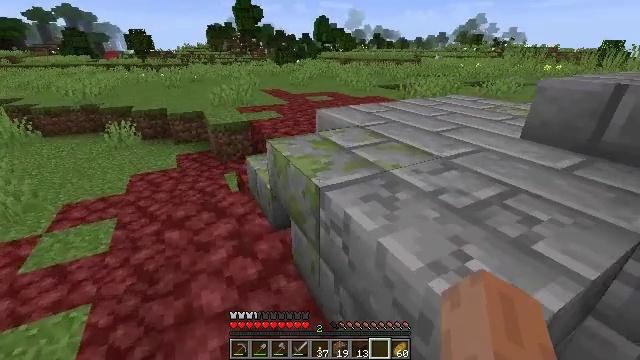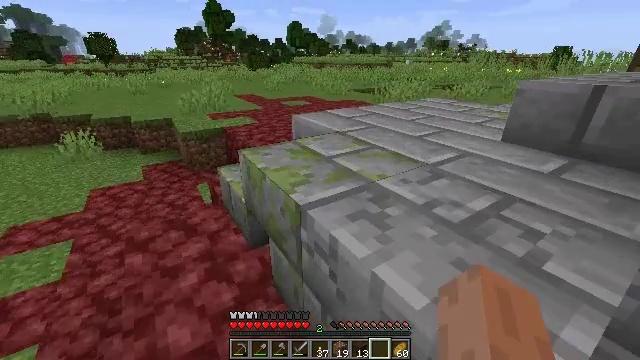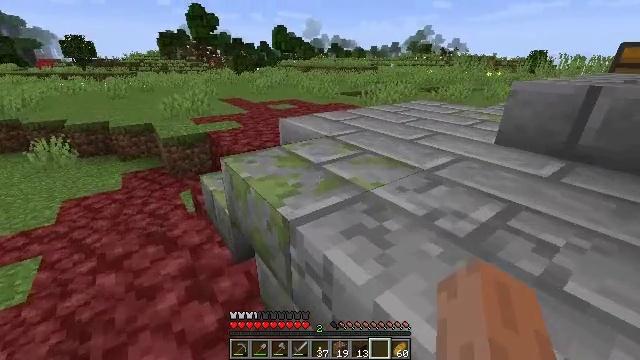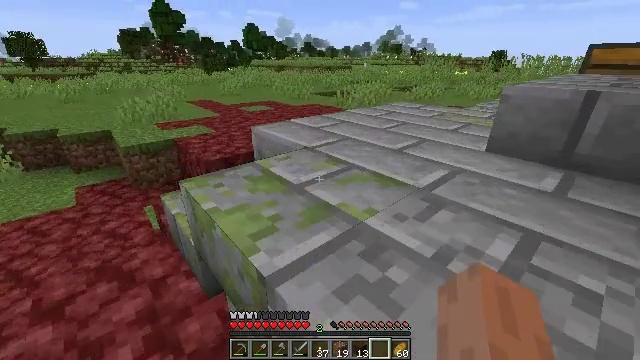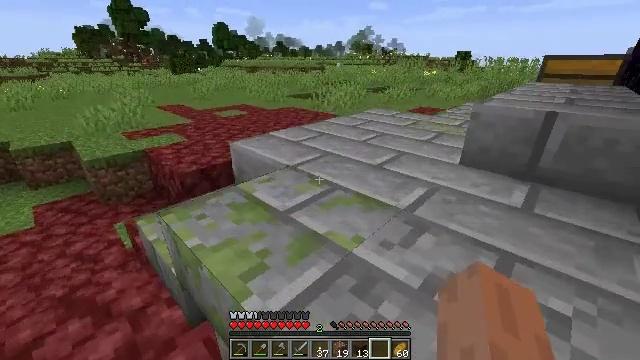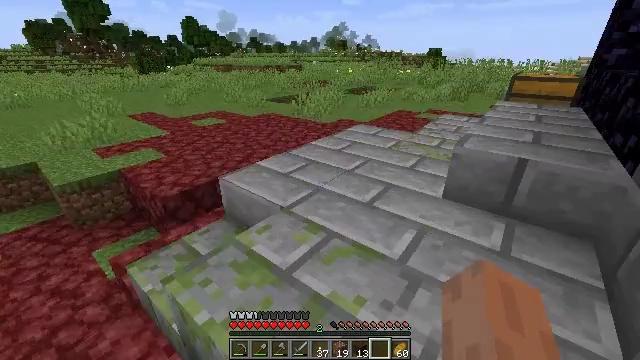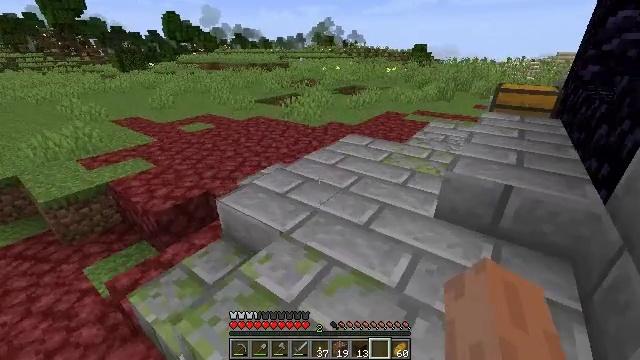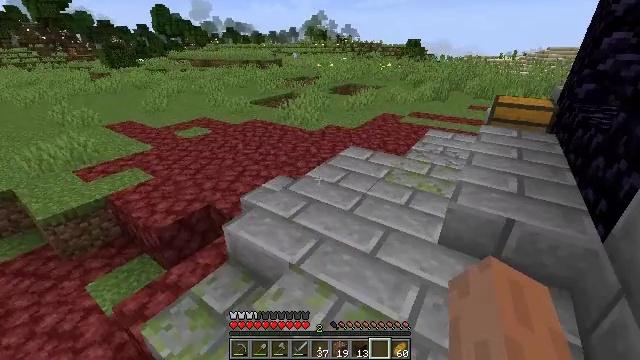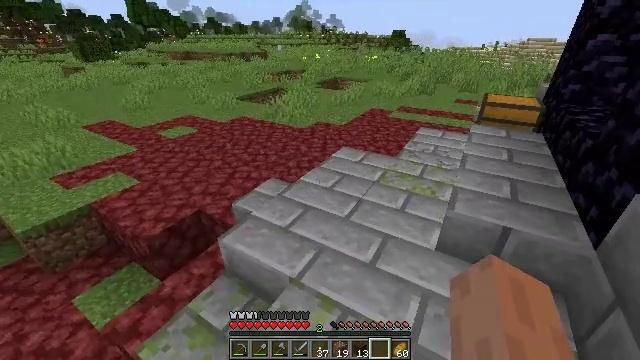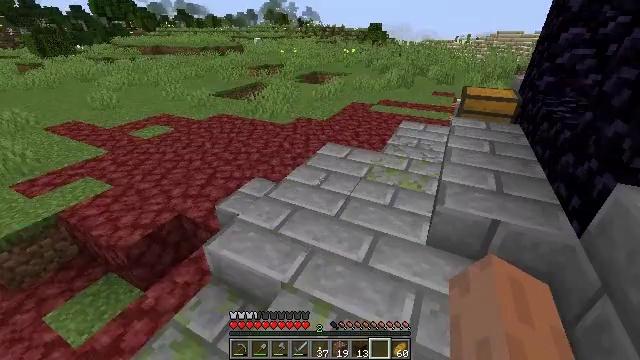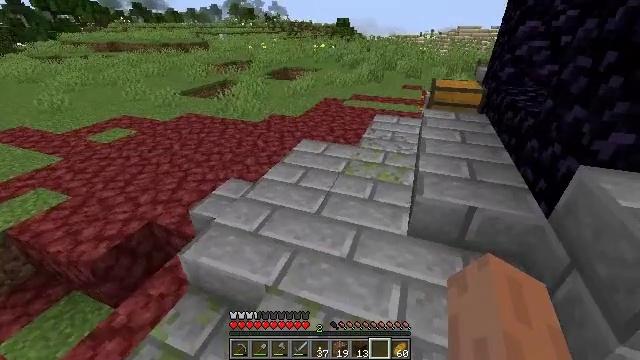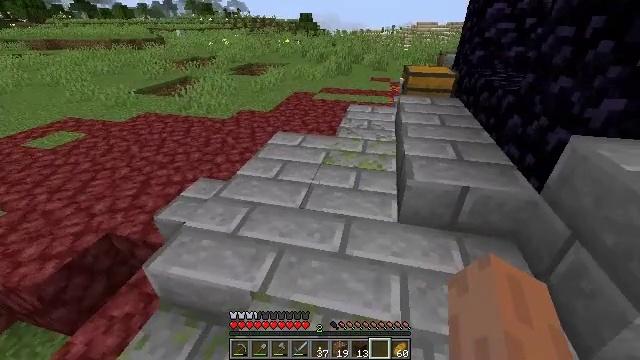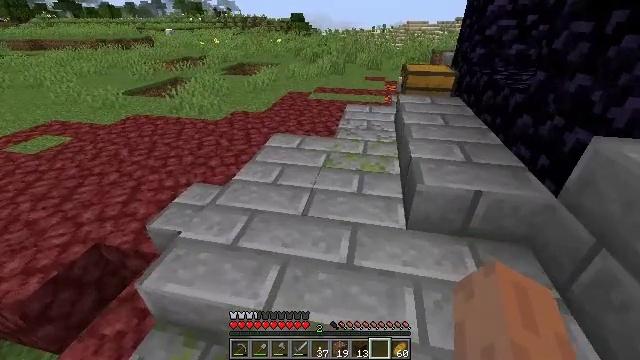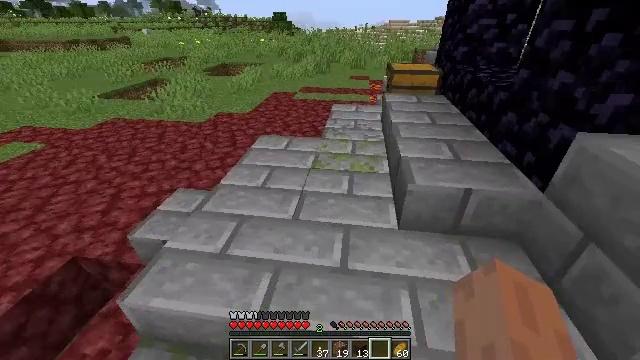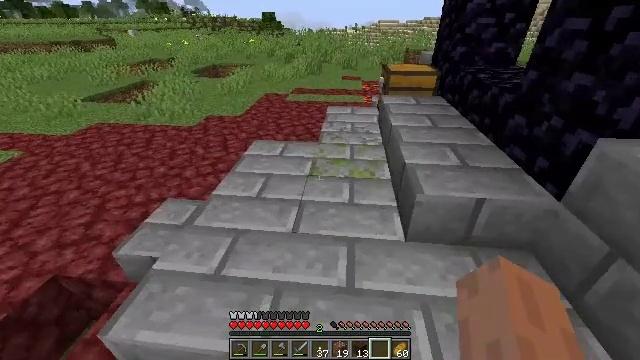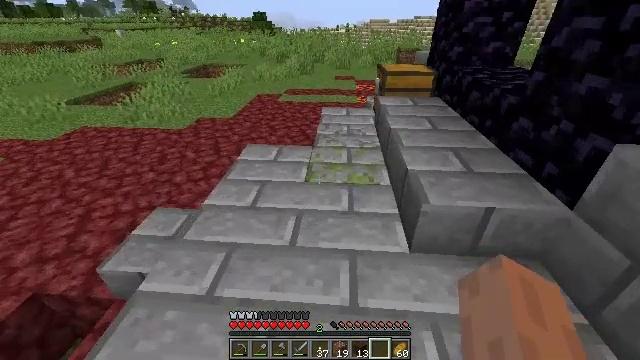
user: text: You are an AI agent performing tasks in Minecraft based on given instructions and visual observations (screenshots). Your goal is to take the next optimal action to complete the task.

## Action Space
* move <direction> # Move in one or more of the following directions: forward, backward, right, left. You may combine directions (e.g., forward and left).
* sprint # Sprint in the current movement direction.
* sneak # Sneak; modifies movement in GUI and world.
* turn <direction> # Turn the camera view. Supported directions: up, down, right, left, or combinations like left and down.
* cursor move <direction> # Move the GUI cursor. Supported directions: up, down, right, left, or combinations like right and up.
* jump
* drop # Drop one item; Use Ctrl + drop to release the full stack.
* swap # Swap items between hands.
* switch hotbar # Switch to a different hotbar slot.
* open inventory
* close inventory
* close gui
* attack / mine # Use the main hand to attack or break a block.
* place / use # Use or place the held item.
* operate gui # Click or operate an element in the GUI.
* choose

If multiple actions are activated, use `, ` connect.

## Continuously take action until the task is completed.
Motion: motion action
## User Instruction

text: Drop golden leggings.
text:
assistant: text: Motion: move forward, turn right
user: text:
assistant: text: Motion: move forward, turn right
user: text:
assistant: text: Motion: move forward, turn right
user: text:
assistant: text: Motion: move forward, turn right, jump
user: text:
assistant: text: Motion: move forward, turn right, jump
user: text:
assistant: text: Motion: move forward, turn right, jump
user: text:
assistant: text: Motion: move forward, turn right and down, jump
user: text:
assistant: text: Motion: move forward, turn right and down
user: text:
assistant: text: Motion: move forward, turn right and down
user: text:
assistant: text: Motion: move forward, turn right
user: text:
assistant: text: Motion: move forward, turn right
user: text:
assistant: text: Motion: move forward, turn right
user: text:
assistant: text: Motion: move forward, turn right
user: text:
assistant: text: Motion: move forward, turn right
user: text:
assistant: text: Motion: move forward, turn right
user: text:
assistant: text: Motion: move forward, turn right
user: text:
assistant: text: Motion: move forward
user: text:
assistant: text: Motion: move forward, turn right
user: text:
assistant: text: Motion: move forward, turn right
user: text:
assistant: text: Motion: move forward
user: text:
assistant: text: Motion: move forward, turn right
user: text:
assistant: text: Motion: move forward, turn right
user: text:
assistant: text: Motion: move forward, turn right
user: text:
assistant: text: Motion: move forward and move left, turn right
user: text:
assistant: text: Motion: move forward and move left, turn right
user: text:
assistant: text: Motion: move forward and move left, turn right
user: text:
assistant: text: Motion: move forward and move left, turn right
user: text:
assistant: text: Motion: move forward and move left, turn right
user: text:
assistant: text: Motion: move forward and move left, turn right
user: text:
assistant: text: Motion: move forward and move left, turn right